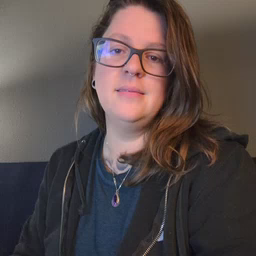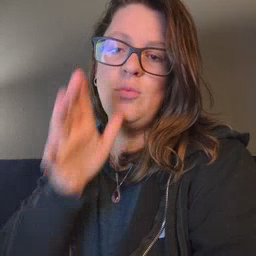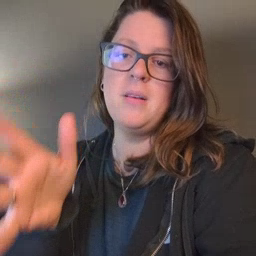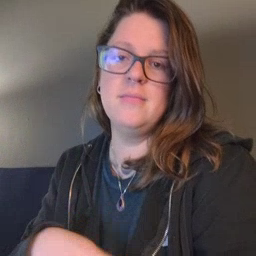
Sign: grandma